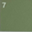
Piece: xx